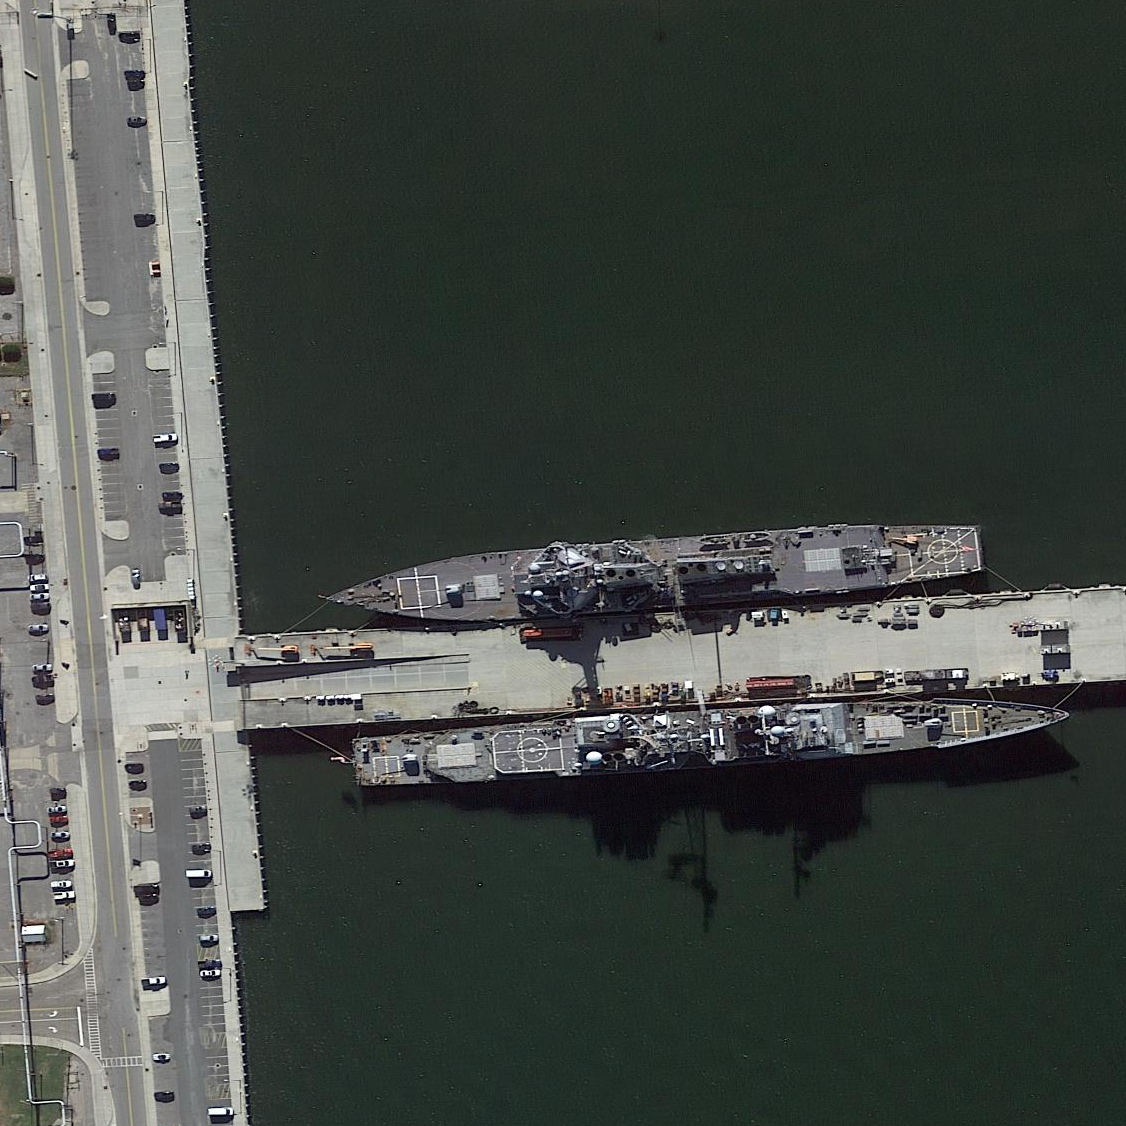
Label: destroyer